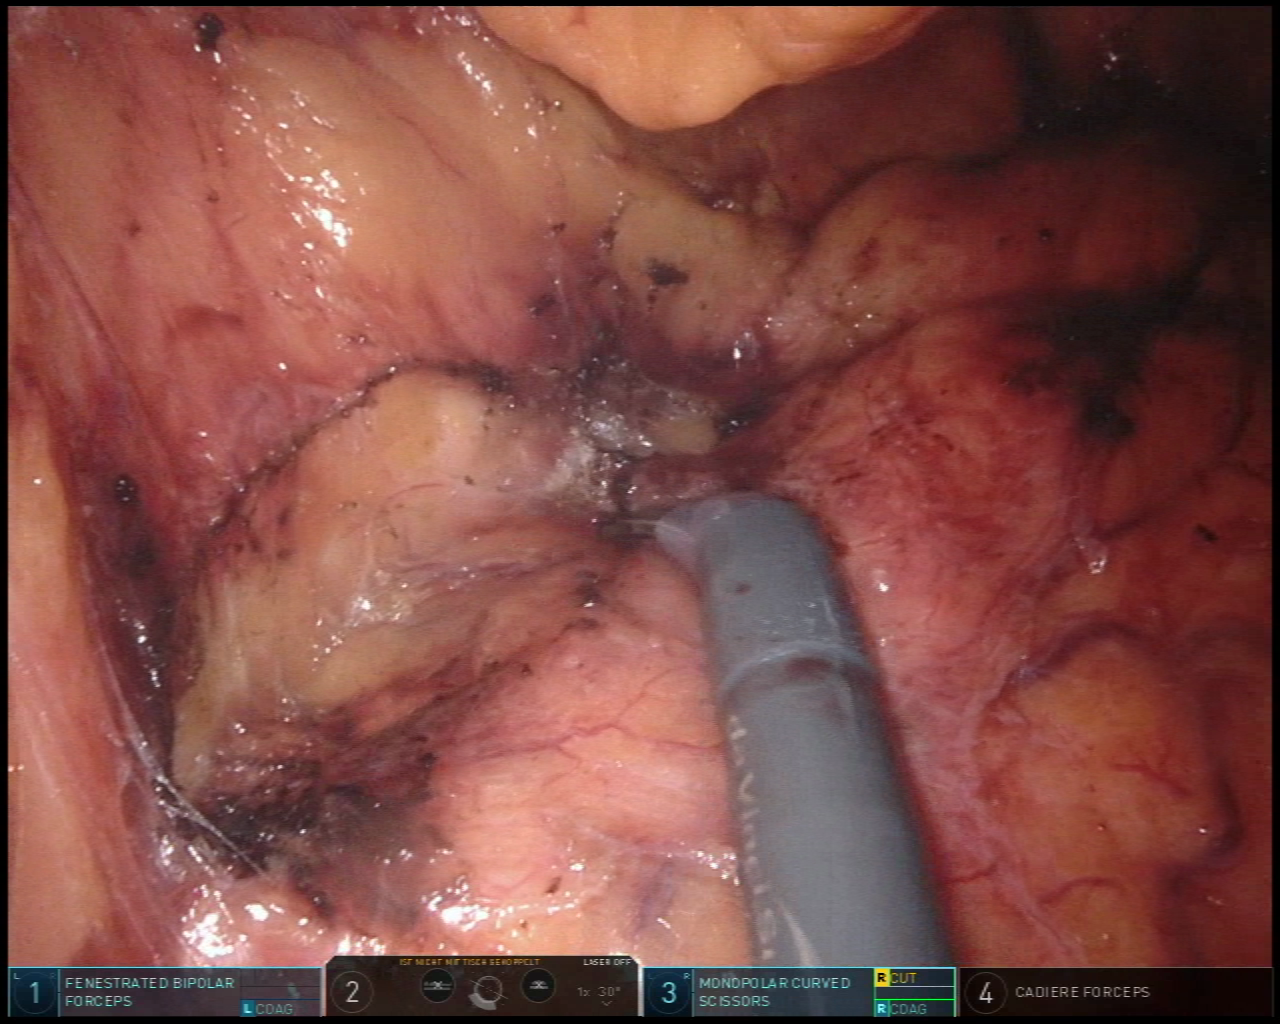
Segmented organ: pancreas
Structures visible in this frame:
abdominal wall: no
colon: no
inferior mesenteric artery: no
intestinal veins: no
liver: no
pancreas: yes
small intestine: no
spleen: no
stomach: no
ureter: no
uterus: no
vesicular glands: no